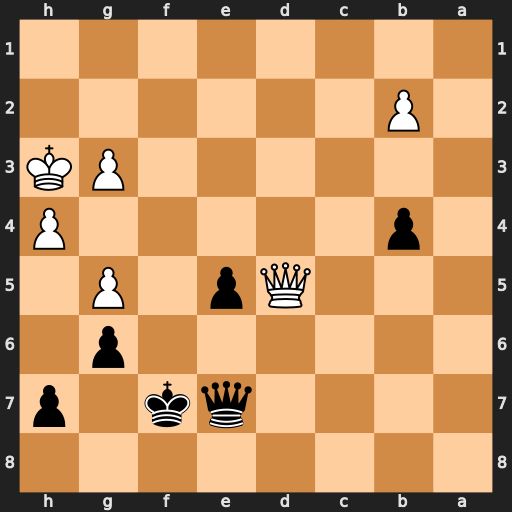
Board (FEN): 8/4qk1p/6p1/3Qp1P1/1p5P/6PK/1P6/8
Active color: b
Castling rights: -
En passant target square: -
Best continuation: Qe6+ Qxe6+ Kxe6